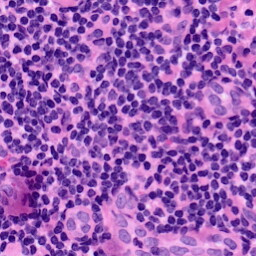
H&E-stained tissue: LymphNode